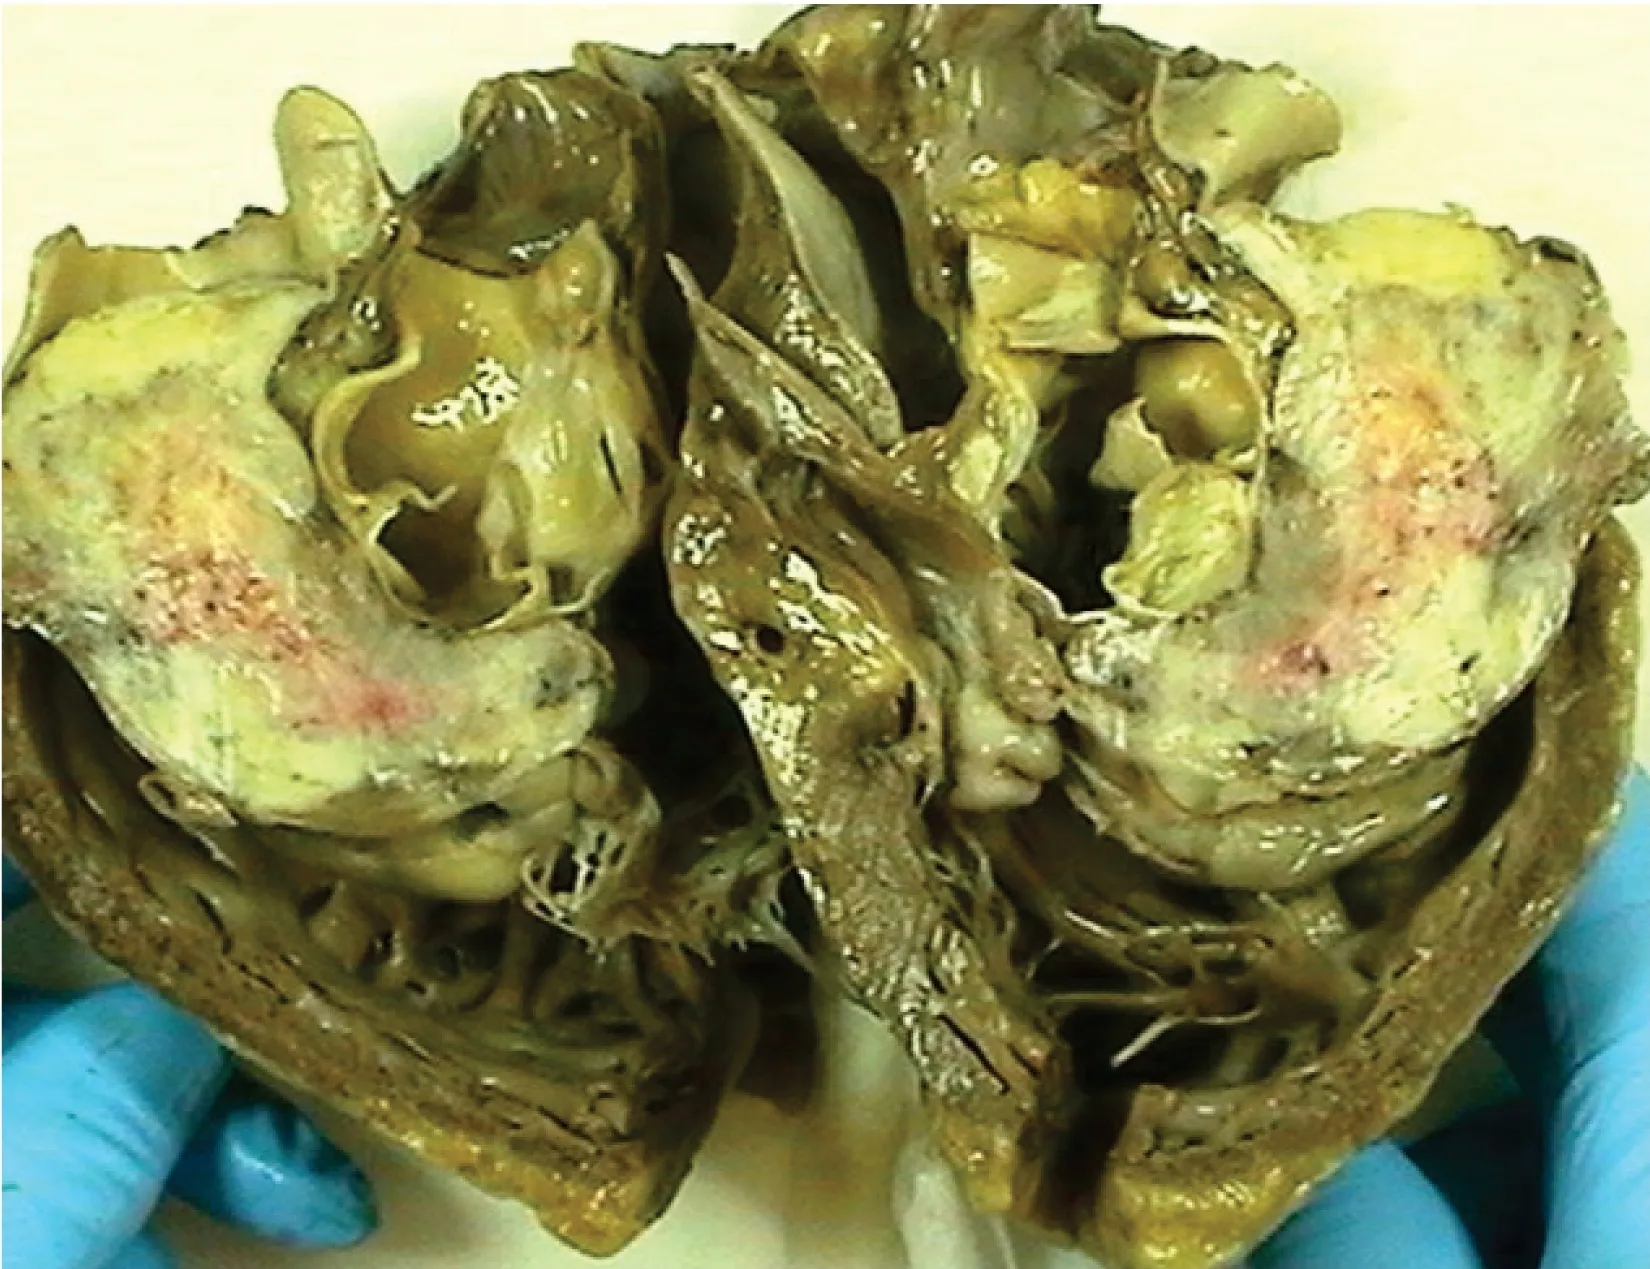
Figure showing the opened heart showing the surface consisting of bony structures within the tumour.
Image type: pathology (h&e)